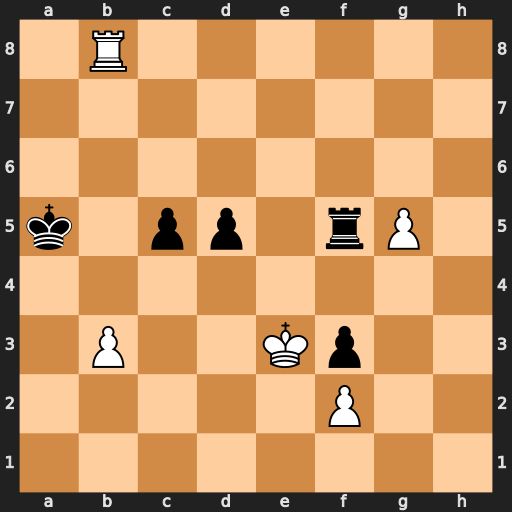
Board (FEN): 1R6/8/8/k1pp1rP1/8/1P2Kp2/5P2/8
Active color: w
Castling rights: -
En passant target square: -
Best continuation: g6 Rg5 Rg8 Kb4 g7 Kc3 b4 Re5+ Kf4